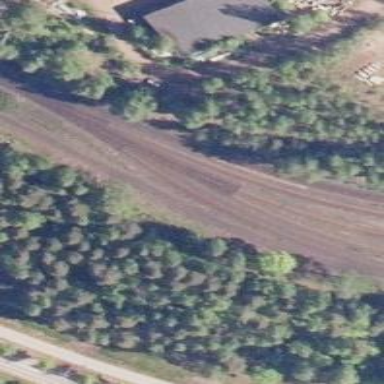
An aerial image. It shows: Railway spur service.